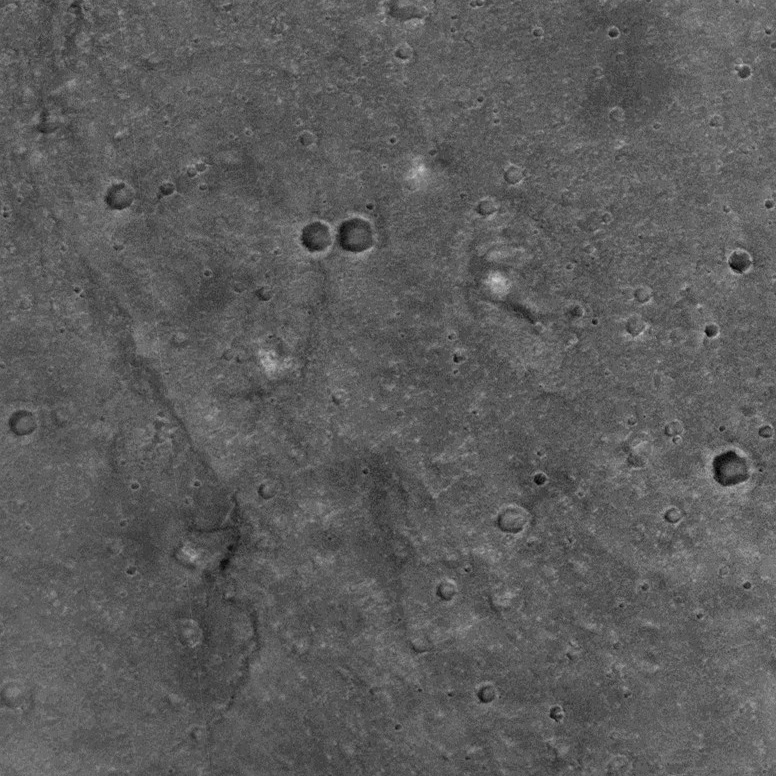
Label: dustdevil